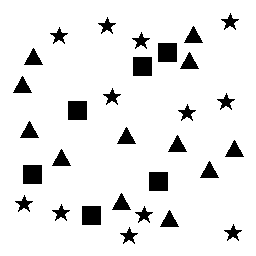
Squares: 6
Triangles: 12
Stars: 12
Total shapes: 30